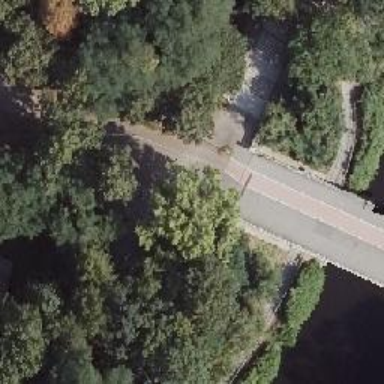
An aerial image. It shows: Path with asphalt surface leading to bridge. The bridge has beam structure. The cycleway has asphalt surface while the footway has concrete surface.